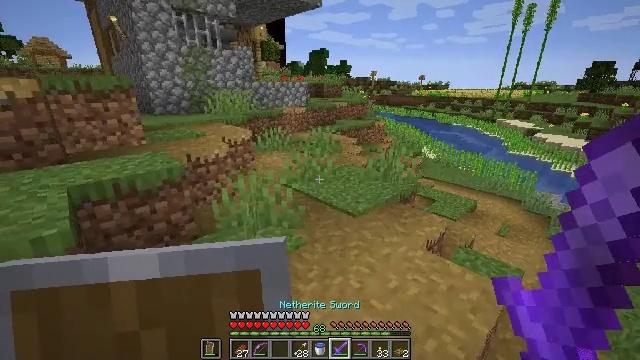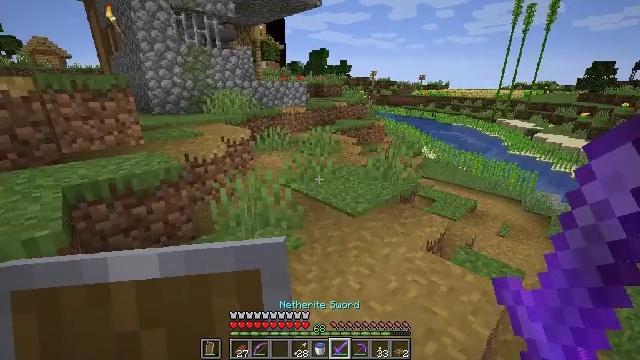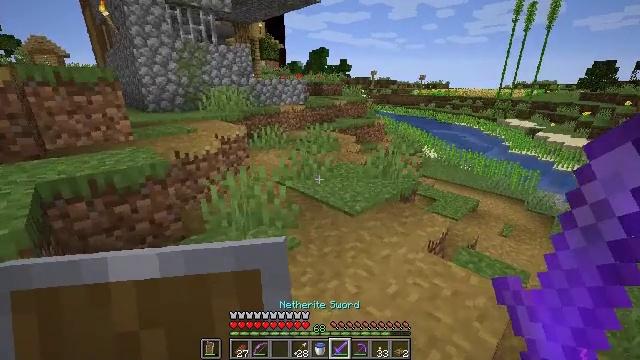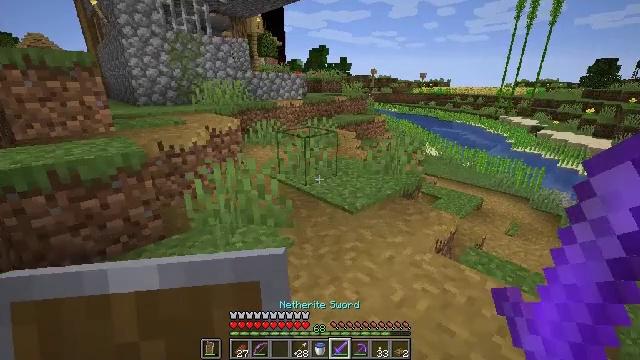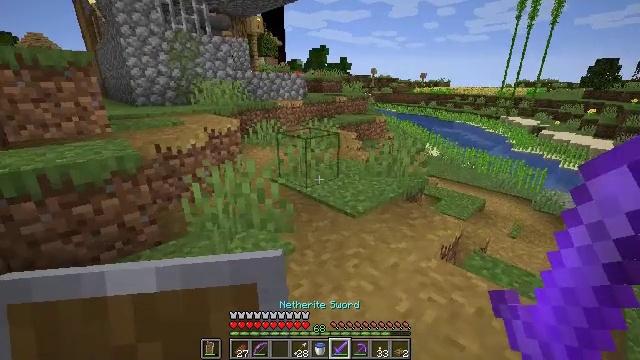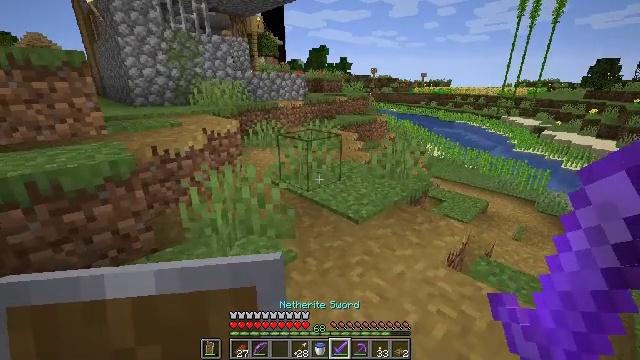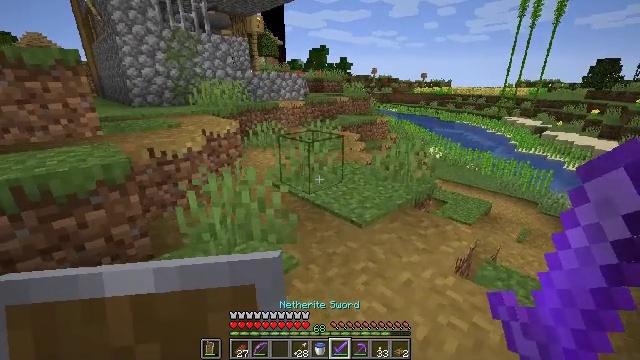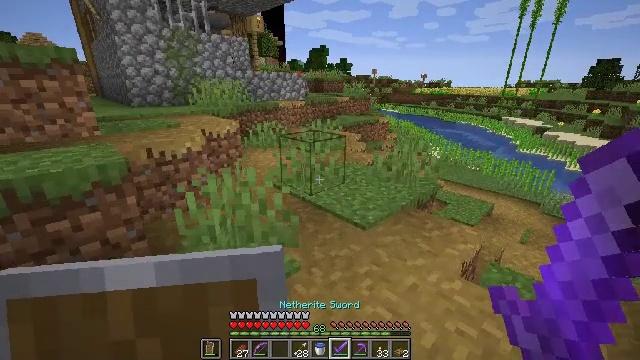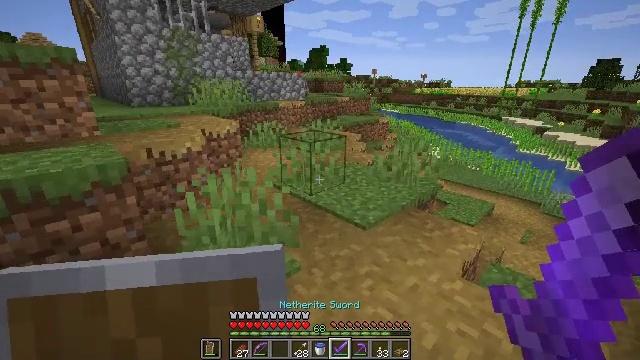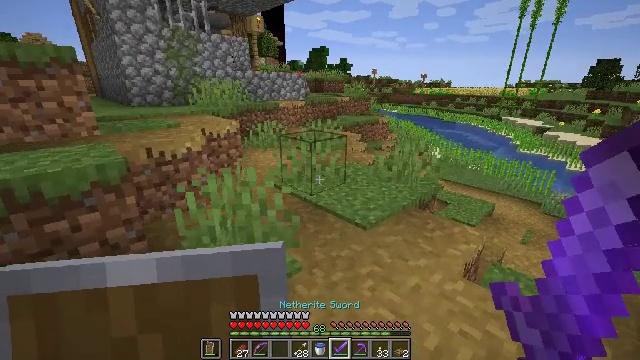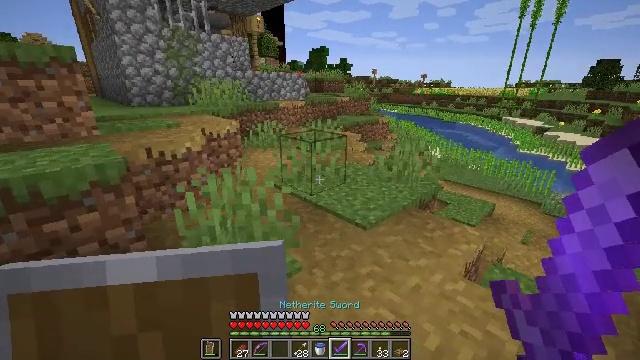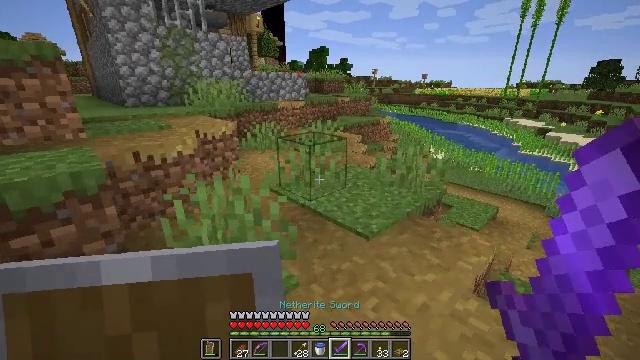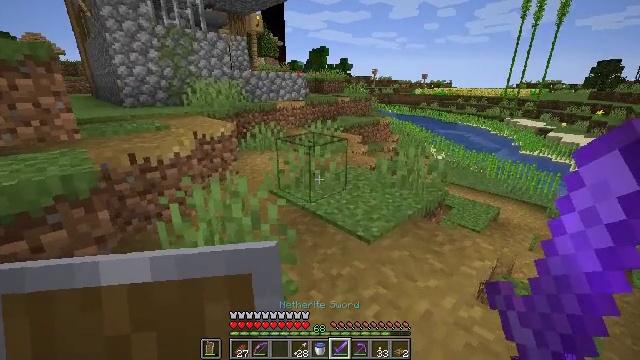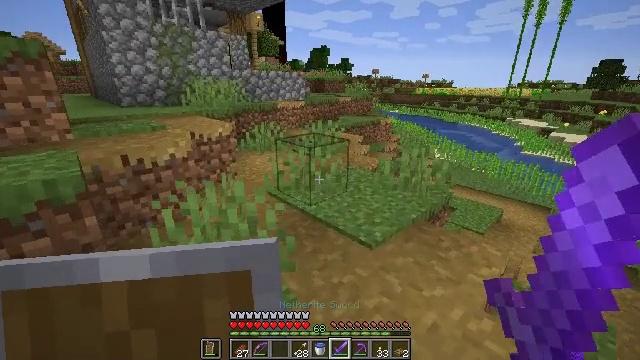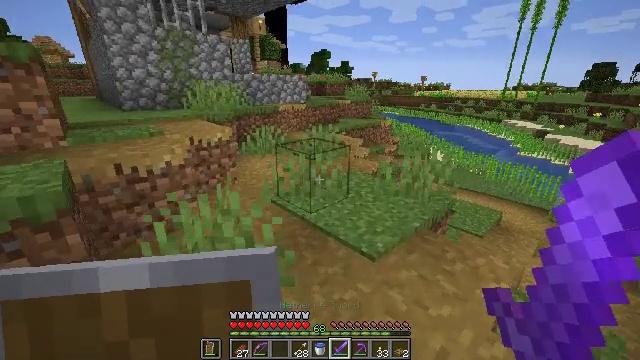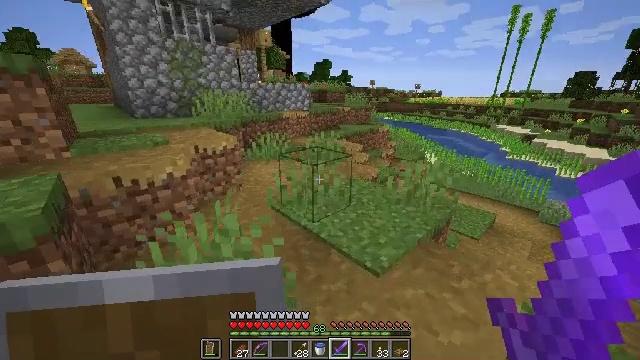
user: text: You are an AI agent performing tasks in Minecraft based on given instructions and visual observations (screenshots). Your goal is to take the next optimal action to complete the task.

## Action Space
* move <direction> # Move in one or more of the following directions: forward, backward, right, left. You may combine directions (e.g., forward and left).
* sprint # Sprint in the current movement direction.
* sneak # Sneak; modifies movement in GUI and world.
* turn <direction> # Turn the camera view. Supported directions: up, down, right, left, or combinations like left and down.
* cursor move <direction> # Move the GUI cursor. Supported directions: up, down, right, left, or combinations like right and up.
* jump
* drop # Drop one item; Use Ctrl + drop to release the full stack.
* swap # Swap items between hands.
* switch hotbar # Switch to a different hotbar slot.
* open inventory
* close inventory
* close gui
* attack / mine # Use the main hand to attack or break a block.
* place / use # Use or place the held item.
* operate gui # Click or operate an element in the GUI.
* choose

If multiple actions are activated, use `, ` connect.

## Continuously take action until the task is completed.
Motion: motion action
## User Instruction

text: Combat the cow.
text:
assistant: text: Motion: move forward and move left
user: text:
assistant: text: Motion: move forward and move left
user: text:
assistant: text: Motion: move forward and move left
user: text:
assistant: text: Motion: move forward and move left
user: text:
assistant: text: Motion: no_op
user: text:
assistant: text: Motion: no_op
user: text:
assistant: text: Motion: no_op
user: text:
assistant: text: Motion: no_op
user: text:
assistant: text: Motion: no_op
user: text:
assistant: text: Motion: move forward
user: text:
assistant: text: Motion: move forward
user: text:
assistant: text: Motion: no_op
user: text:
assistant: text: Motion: move forward
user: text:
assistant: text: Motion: move forward
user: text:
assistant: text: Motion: move forward
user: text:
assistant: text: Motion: move forward, turn left
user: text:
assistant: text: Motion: move forward, turn left
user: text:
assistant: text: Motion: move forward, turn left
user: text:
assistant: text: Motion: move forward, turn left
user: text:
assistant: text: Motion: move forward, turn left, jump
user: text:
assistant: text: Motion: move forward, turn left, jump
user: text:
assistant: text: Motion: move forward, jump
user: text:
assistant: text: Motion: move forward, jump
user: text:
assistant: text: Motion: move forward
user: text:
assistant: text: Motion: move forward
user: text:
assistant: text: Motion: move forward, turn right
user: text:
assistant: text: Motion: move forward and move right
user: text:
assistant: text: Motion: move forward and move right
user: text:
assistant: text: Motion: move forward and move right
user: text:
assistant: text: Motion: move forward